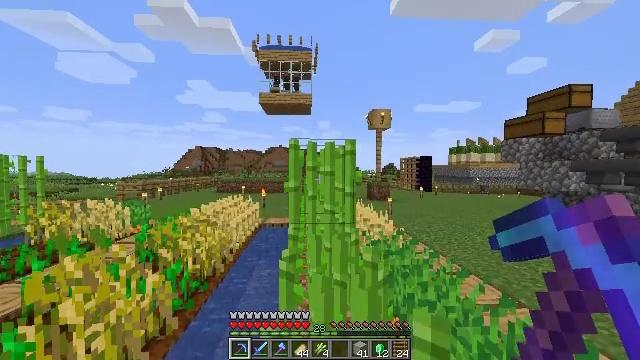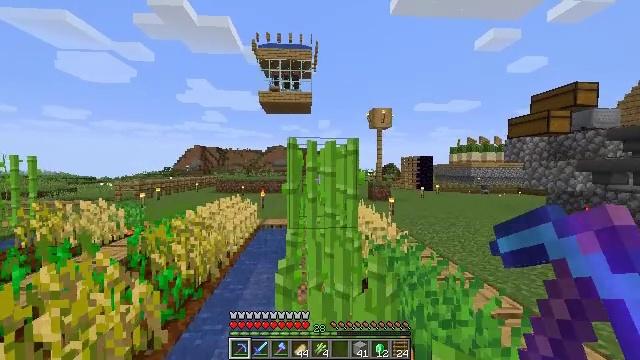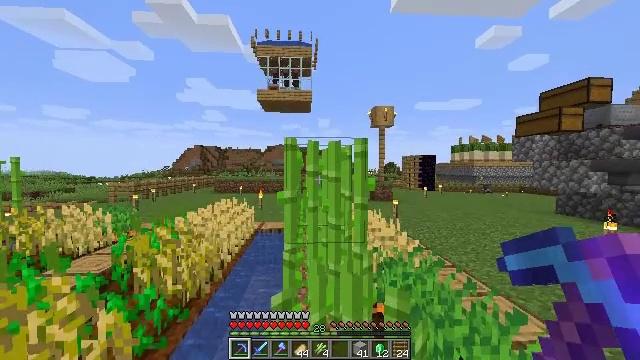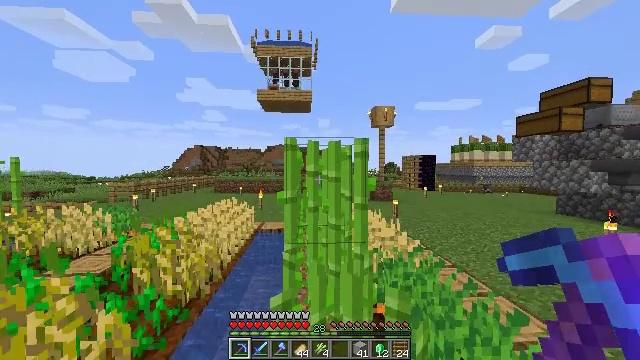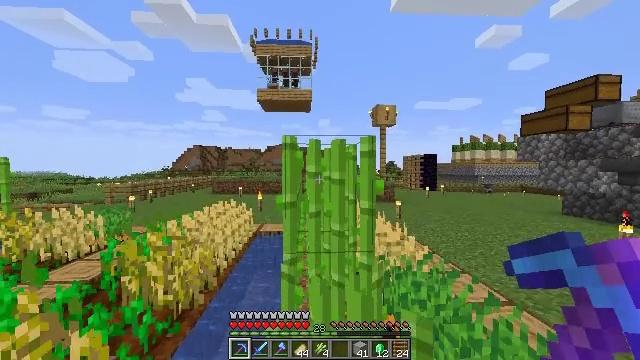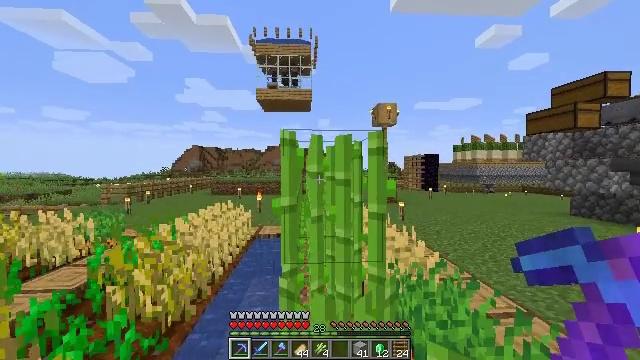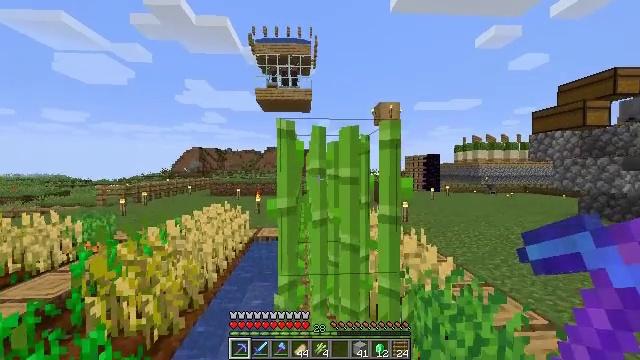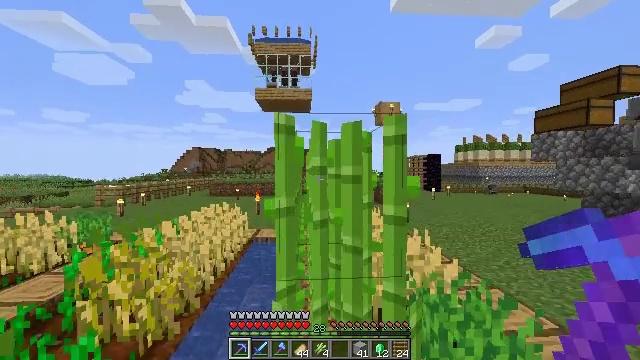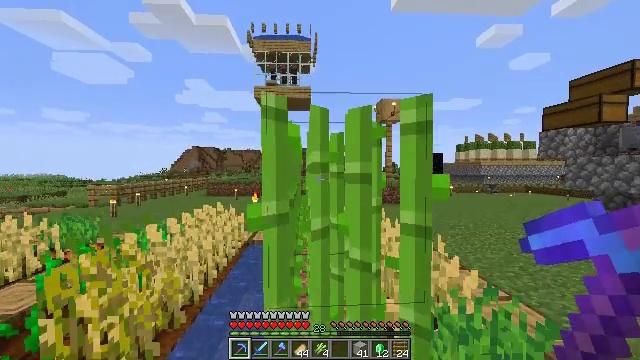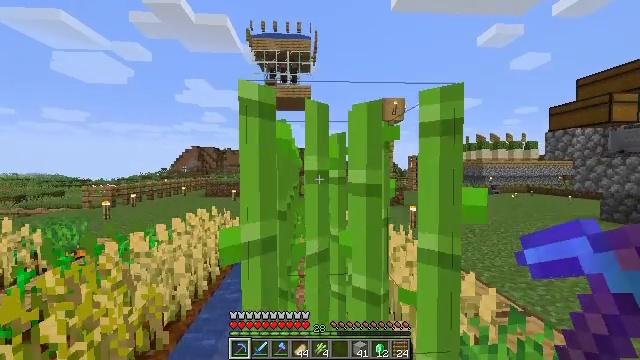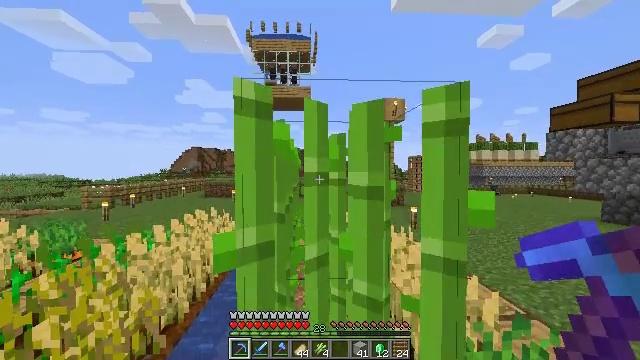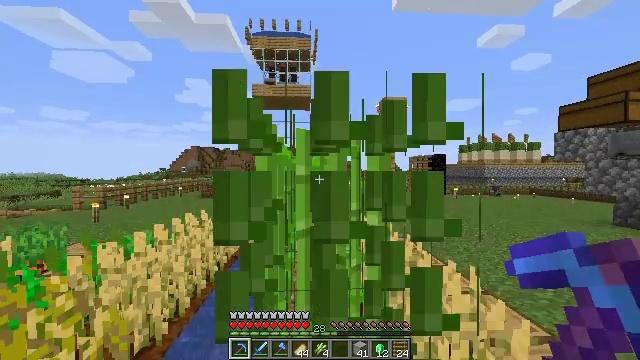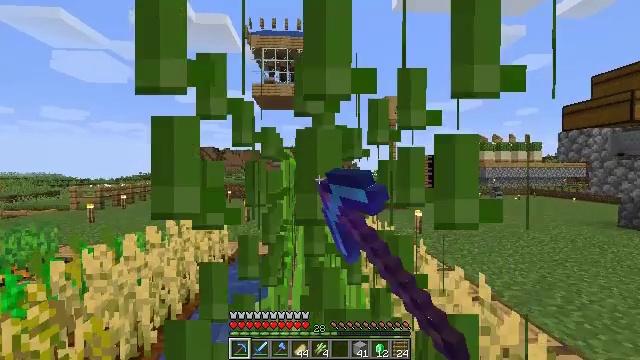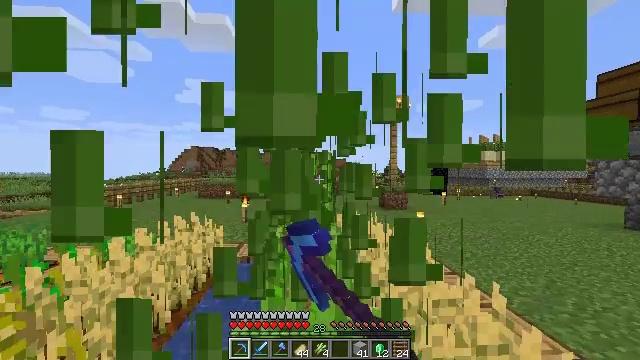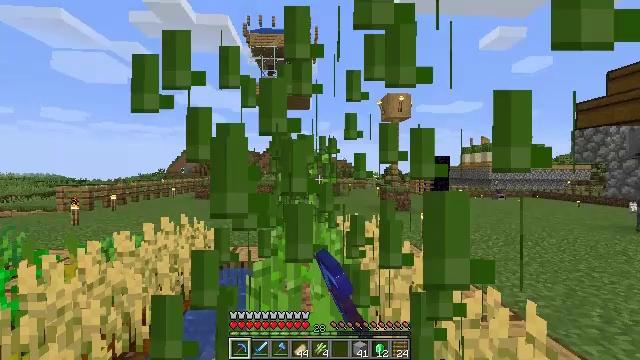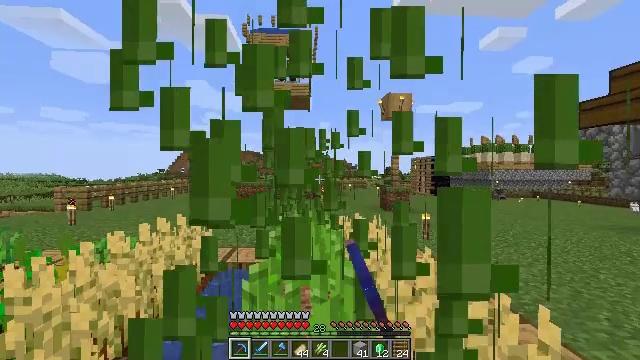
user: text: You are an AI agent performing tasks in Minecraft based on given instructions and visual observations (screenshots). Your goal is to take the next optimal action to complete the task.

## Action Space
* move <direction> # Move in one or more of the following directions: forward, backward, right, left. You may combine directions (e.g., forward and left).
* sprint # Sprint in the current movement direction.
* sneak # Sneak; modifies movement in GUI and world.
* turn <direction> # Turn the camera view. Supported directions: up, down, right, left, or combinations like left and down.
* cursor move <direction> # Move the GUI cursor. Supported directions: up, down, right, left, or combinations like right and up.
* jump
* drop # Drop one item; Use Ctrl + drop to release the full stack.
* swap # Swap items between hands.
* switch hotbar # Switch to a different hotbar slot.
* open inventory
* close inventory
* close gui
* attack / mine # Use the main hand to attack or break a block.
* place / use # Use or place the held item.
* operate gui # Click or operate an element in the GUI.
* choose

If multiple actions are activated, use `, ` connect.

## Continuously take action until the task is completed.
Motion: motion action
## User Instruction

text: Break the sugar cane.
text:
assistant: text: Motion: move forward
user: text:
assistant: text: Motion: move forward
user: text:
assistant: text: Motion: move forward
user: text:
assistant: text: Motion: move forward
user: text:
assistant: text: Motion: move forward
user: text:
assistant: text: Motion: move forward
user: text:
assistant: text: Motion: move forward
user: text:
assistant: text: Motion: move forward
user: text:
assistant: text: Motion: move forward
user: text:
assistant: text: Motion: move forward
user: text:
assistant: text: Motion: move forward, attack / mine
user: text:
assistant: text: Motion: move forward, attack / mine
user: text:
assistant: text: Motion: move forward, attack / mine
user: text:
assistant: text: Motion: move forward
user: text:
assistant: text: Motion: move forward, attack / mine
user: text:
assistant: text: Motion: move forward, attack / mine
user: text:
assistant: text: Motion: move forward, attack / mine
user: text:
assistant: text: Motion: move forward
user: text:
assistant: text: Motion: move forward, attack / mine
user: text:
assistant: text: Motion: move forward, attack / mine
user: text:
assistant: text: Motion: move forward, attack / mine
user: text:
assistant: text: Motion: move forward
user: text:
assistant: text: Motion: move forward, turn left, attack / mine
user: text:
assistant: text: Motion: move forward, attack / mine
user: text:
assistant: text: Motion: move forward
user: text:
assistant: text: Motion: move forward
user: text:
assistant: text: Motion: move forward
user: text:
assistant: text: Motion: move forward, turn left
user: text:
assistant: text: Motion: move forward, turn left
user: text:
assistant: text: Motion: move forward, turn left